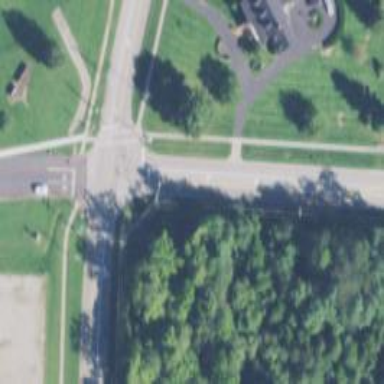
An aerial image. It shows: Solid stop line on the road.